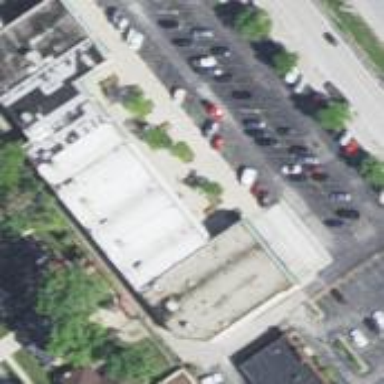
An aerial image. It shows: Parking area with surface.